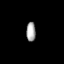
Tissue: prostate
Cell type: Myeloid cells
Senescence score: 0.7386
Nuclear area (px): 179
Mean DAPI intensity: 165.687